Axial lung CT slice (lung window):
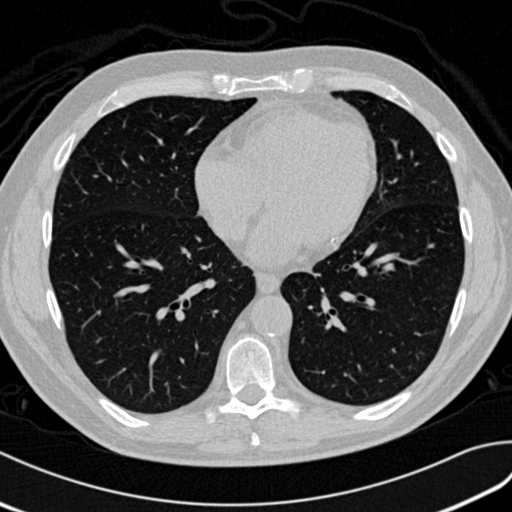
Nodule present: no